Field crop: maize
Growth stage: 2
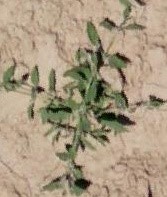
Species: atriplex